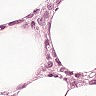
Metastatic tissue present: yes